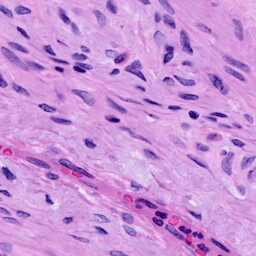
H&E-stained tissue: Cervix